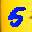
Label: 5